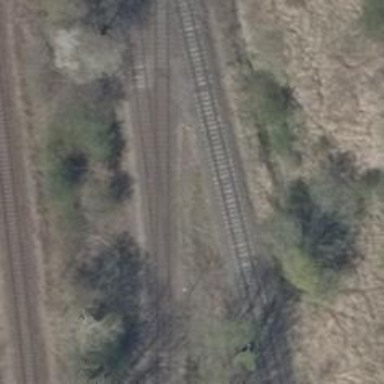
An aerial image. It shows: Railway spur service.